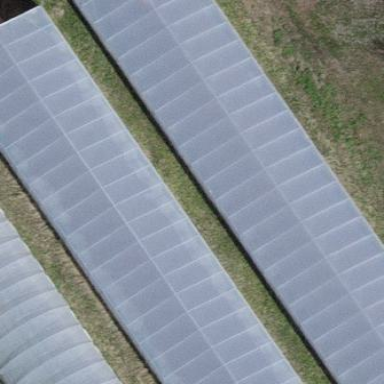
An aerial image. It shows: Greenhouse.